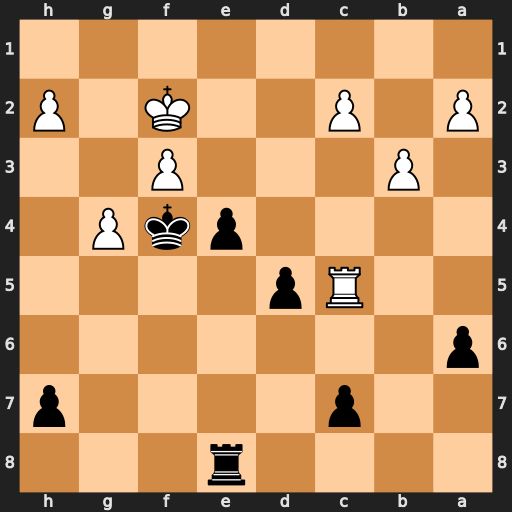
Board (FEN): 4r3/2p4p/p7/2Rp4/4pkP1/1P3P2/P1P2K1P/8
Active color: b
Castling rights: -
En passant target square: -
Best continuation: exf3 Rxd5 Re2+ Kf1 Rxh2